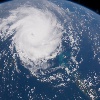
Label: cloud